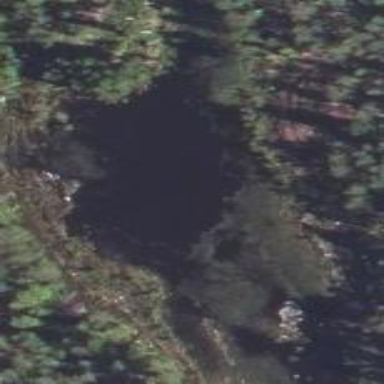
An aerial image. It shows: Pond surrounded by natural water.